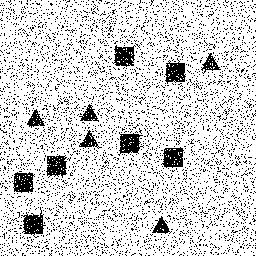
Squares: 7
Triangles: 5
Stars: 0
Total shapes: 12